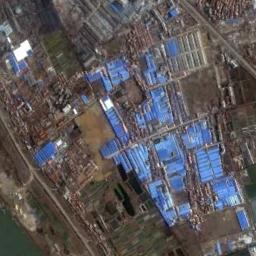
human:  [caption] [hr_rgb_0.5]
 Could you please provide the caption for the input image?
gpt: The buildings in the industrial area are scattered .

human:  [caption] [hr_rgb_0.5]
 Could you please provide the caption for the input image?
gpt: Many houses of different shapes are in the industrial area .

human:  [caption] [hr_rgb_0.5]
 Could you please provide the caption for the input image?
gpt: In an industrial area, There are neatly planned factories and roads, Green belts, And free land .

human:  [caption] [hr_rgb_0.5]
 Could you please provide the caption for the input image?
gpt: The industrial area with lots of blue workshops is surrounded by other buildings .

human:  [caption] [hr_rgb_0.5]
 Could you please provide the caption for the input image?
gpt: There are many blue buildings on the industrial area .